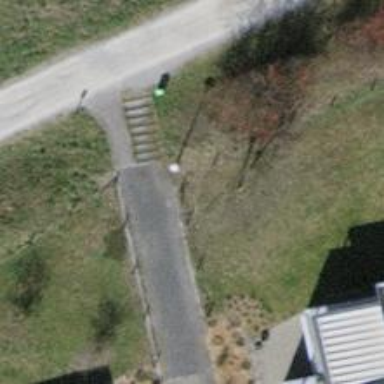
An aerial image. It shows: Steps with unpaved surface and ramp.